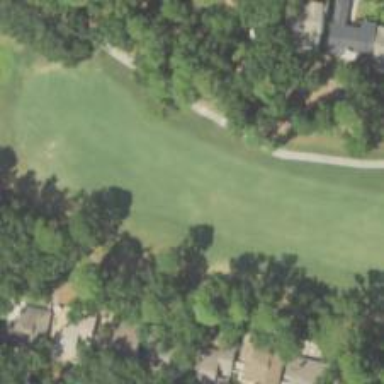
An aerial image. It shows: Golf hole.